Question: I am trying to make a Status Bar Item, the ones like the battery or time machine indicator on top right. The code I have is below
'''
- (void)activateStatusBarItem:(id)object{
NSStatusBar *systemBar = [NSStatusBar systemStatusBar];
NSStatusItem *theItem = [systemBar statusItemWithLength:NSVariableStatusItemLength];
NSImage *statusBarIcon = [NSImage imageNamed:@"icon-sleep.png"];
statusBarIcon.size = CGSizeMake(NSSquareStatusItemLength, NSSquareStatusItemLength);
[theItem setImage:statusBarIcon];
[theItem setTitle:@"abc"];
[theItem setTarget:self];
[theItem setAction:@selector(showHUD:)];
}
'''
This method is called when the app launches. However, I don't see theItem on the menu. It did work once which the same code without the image.
Also when I look into Apple's and there the methods:
- setTitle:
- setImage:
- setTarget:
- setAction:
all say that they are available and depreciated at the same time, look at the image below. Is there any other way, I can do this. I want a window/panel to show up when the Item is clicked, possibly attached to the bar.

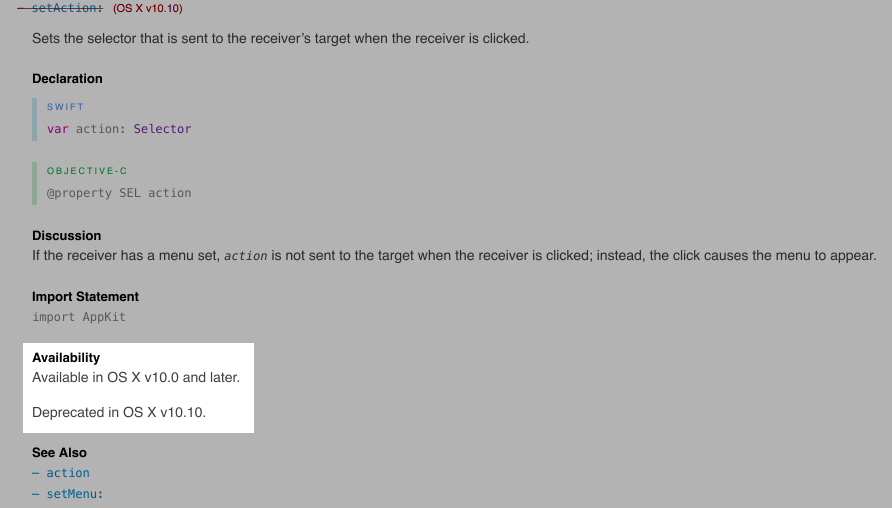
Answer: You are setting the image size to nonsensical values. 'NSSquareStatusItemLength' is -2. It's a sentinel value, not an actual length.
You would need to use 'systemBar.thickness' to determine the actual size that would be used for a square status item.
Regarding the deprecated methods, in 10.10, 'NSStatusItem' has a new 'button' property. This should be used instead of the now-deprecated 'view' property (which you weren't using). All of the other deprecated properties are now just cover methods that call through to the corresponding methods on the button. It is safe to use those cover methods and they should still work.
You are not keeping a strong reference to the status item. It's just stored in a local variable. If you're using ARC, that means that it is released at the end of your '-activateStatusBarItem:' method, which removes it from the status bar. So, you're creating it and removing it in rapid succession. You should keep a strong reference, probably in an instance variable. The requirement to keep a strong reference is documented for '+[NSStatusBar statusItemWithLength:]':
> The receiver does not retain a reference to the status item, so you need to retain it. Otherwise, the object is removed from the status bar when it is deallocated.